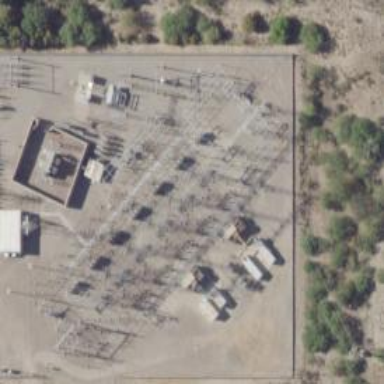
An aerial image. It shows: Switch used for power control.